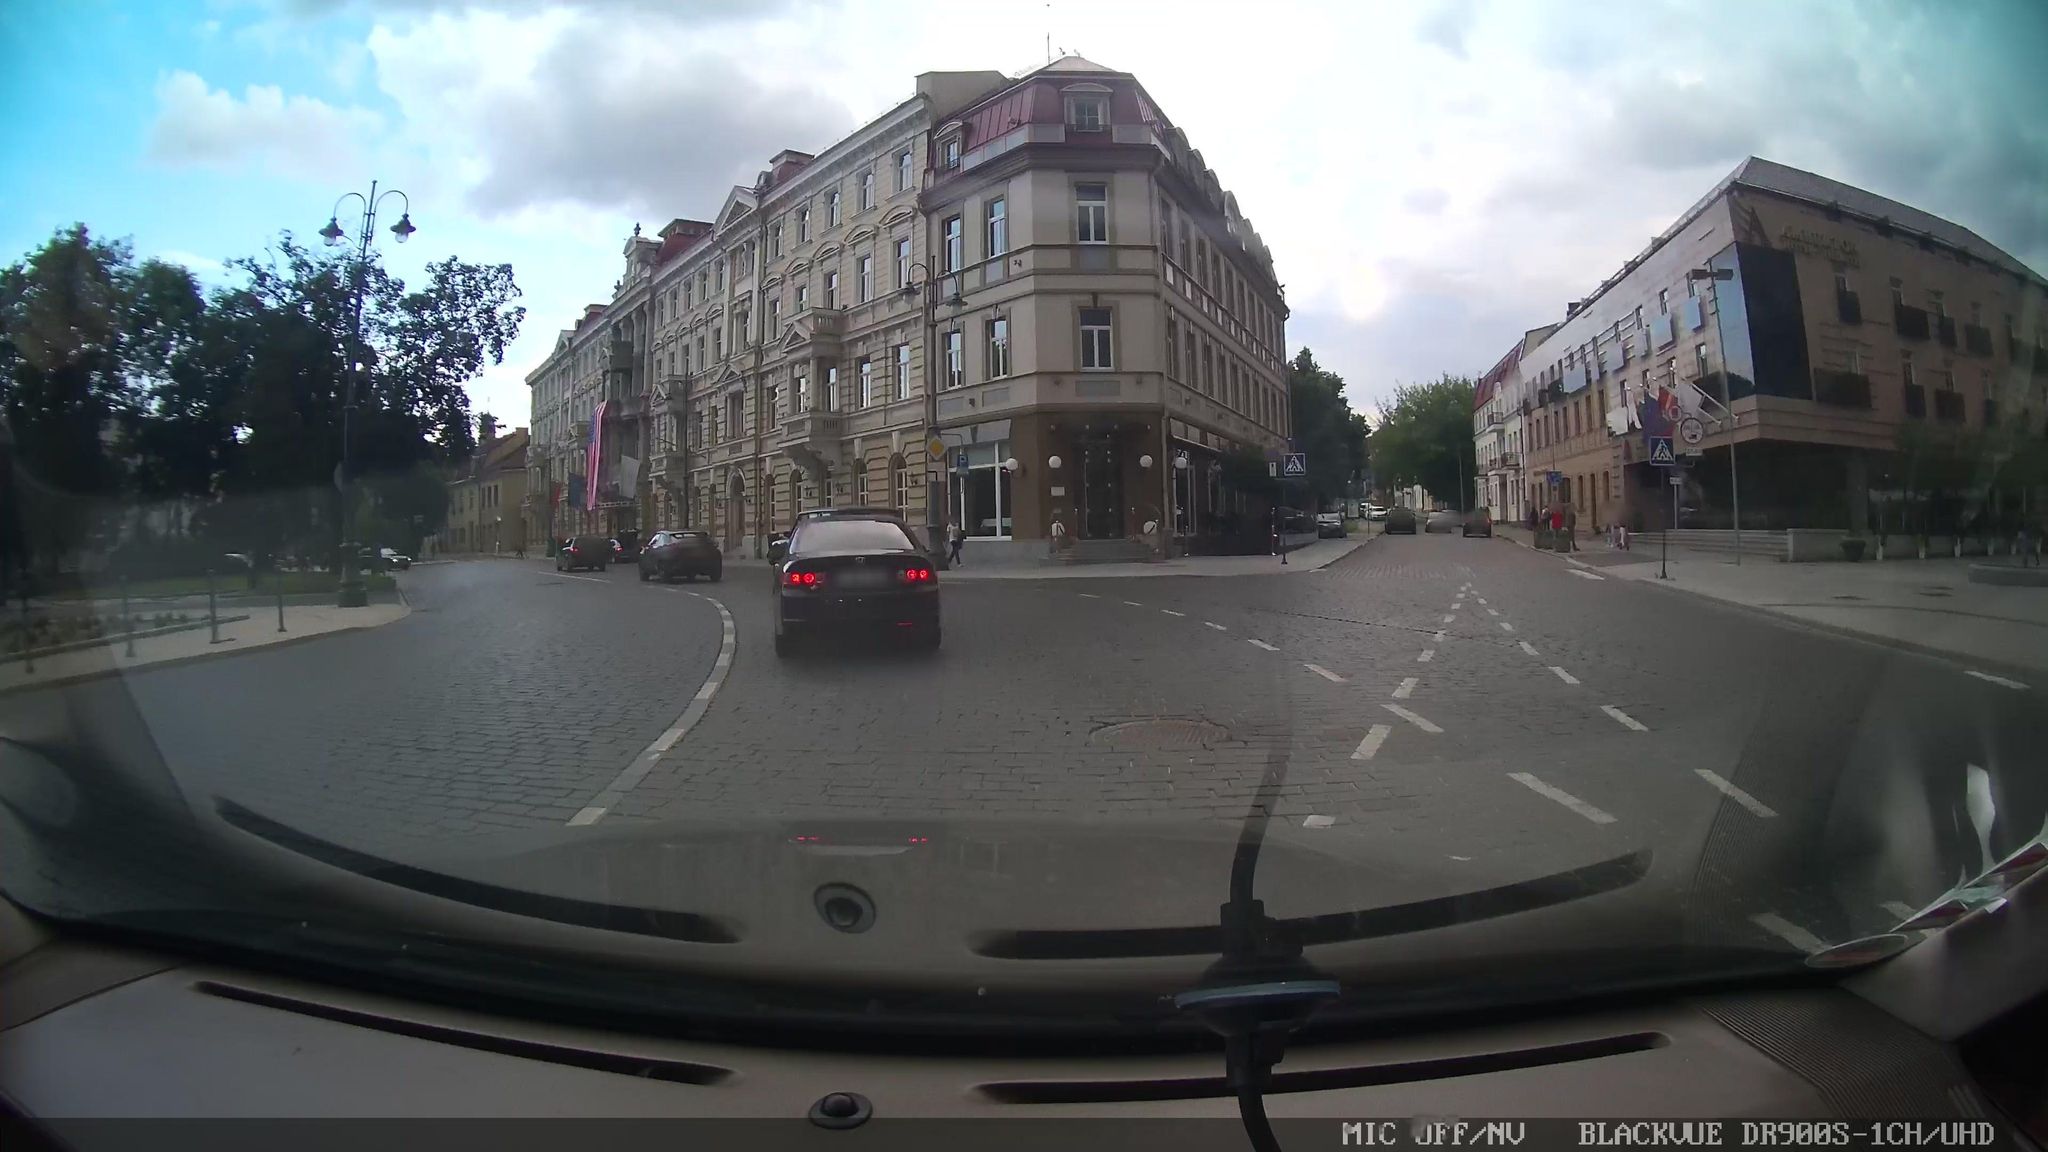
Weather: cloudy
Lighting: day
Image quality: good
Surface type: driving surface
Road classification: secondary
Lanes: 5
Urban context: urban centre
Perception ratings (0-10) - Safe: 4.46, Lively: 7.85, Beautiful: 2.84, Boring: 2.72, Depressing: 5.57, Wealthy: 5.99